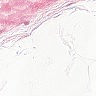
Metastatic tissue present: no